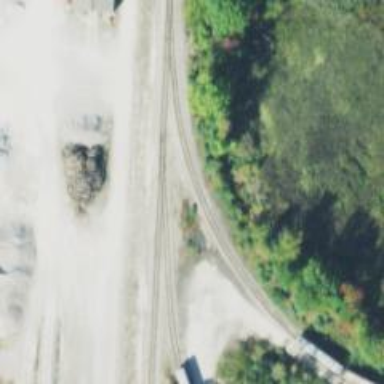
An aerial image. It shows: Railway spur service.